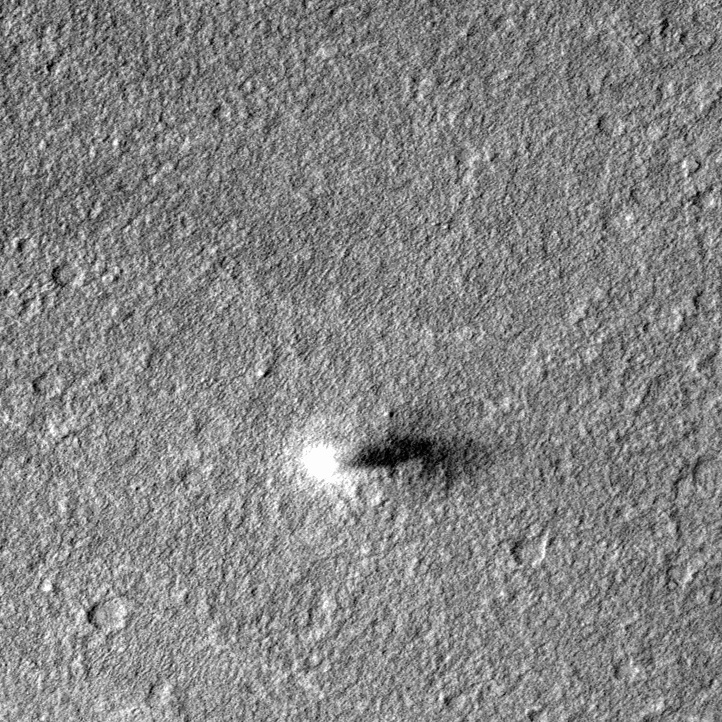
Label: dustdevil